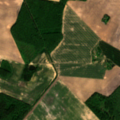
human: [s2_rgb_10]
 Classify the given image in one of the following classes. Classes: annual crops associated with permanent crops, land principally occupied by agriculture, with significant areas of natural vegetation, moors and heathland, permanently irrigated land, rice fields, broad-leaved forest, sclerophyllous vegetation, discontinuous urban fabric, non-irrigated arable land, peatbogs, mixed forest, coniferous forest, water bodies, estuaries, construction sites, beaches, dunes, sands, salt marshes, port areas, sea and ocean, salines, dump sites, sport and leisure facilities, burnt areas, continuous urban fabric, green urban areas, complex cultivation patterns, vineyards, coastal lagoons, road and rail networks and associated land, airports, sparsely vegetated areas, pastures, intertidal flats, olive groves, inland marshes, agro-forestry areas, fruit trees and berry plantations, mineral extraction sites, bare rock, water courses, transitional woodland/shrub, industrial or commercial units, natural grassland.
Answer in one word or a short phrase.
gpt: non-irrigated arable land, broad-leaved forest, mixed forest